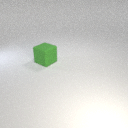
large green rubber cube